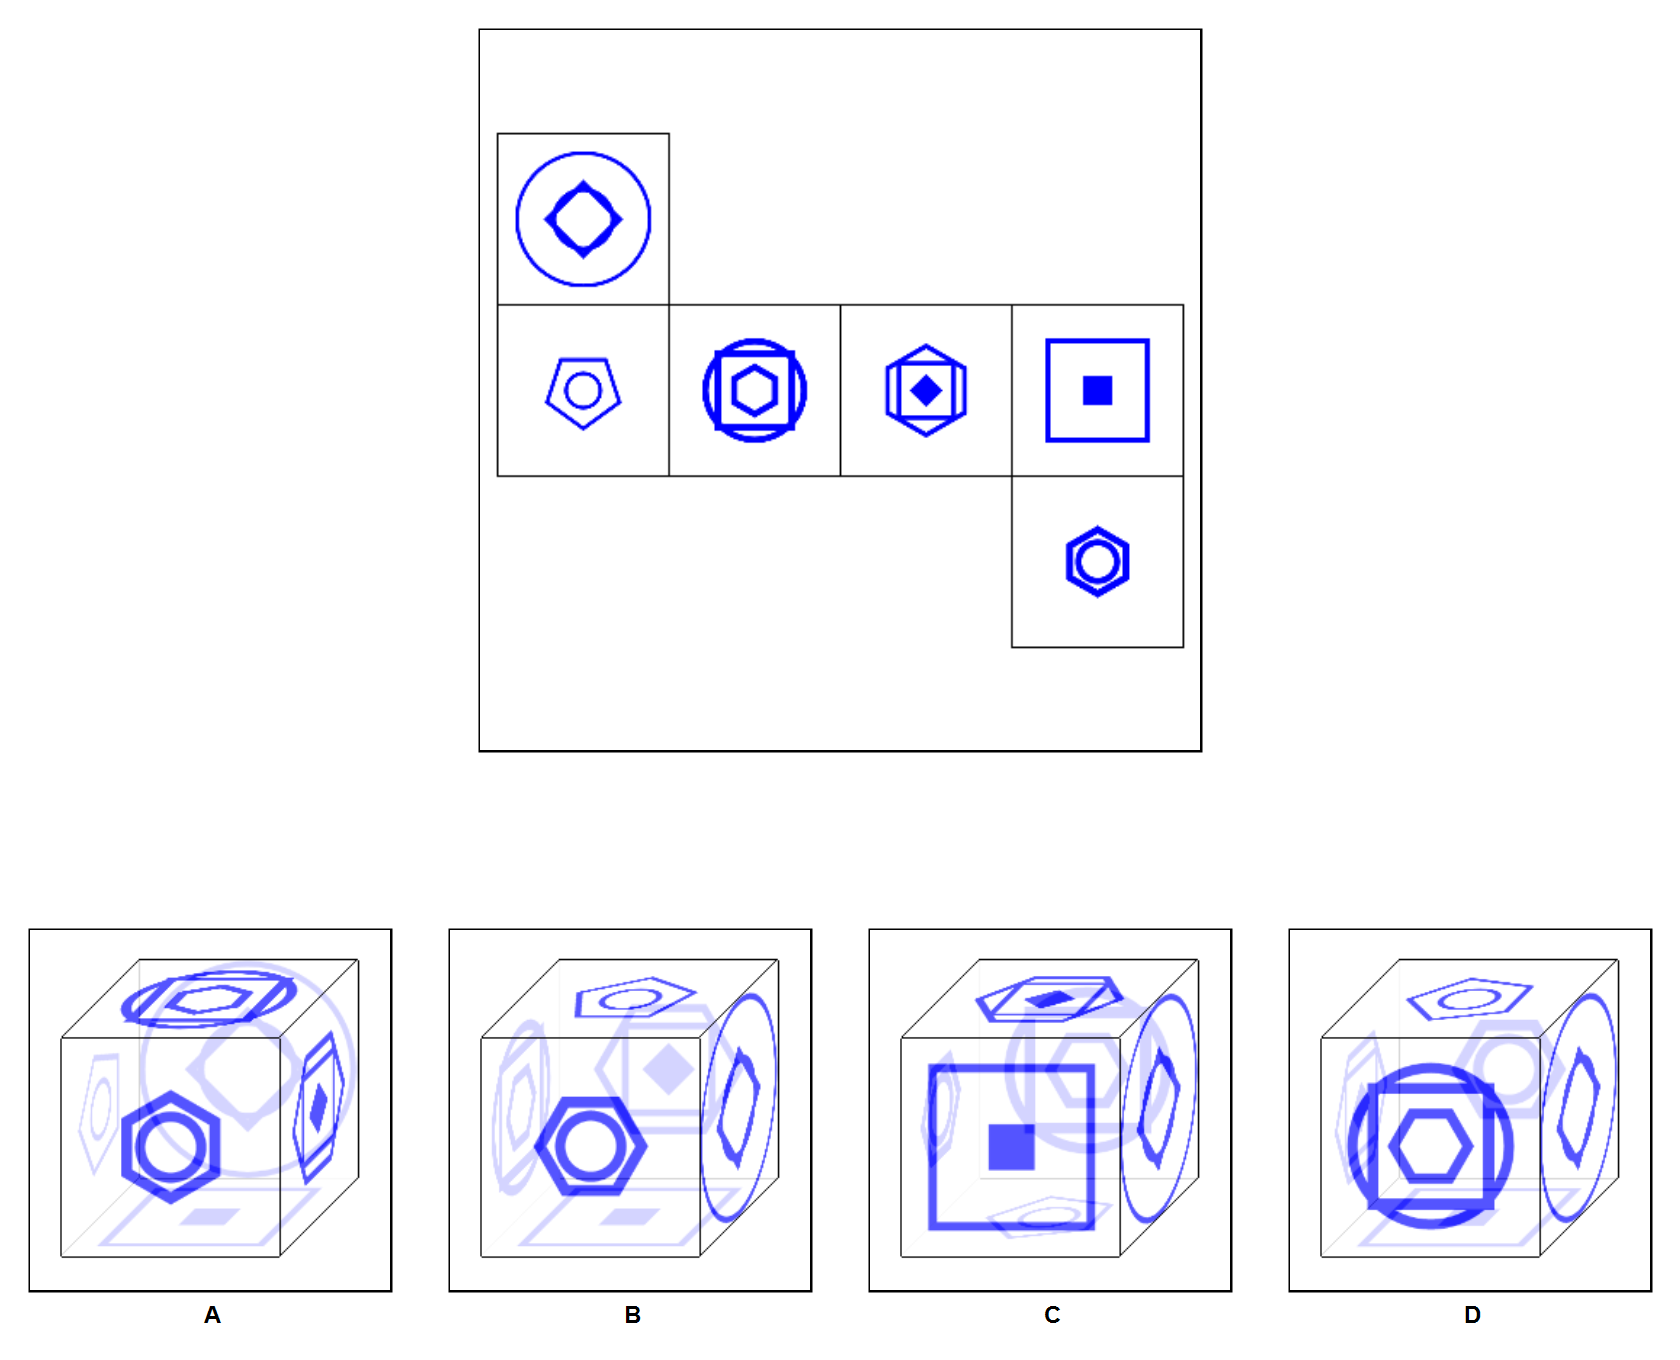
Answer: A